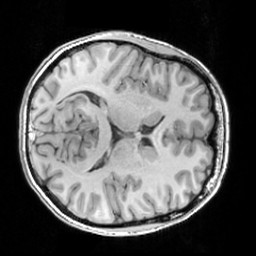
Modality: T1w
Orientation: axial
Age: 27
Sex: female
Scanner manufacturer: siemens
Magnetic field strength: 3 T
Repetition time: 1.63 s
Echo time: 0.00311 s